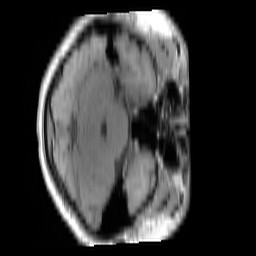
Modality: T1w
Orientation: axial
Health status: ill
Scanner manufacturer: siemens
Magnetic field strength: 3 T
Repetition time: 0.4 s
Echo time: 0.00272 s